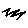
Label: zigzag